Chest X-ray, PA view. Patient: 28 years old, sex F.
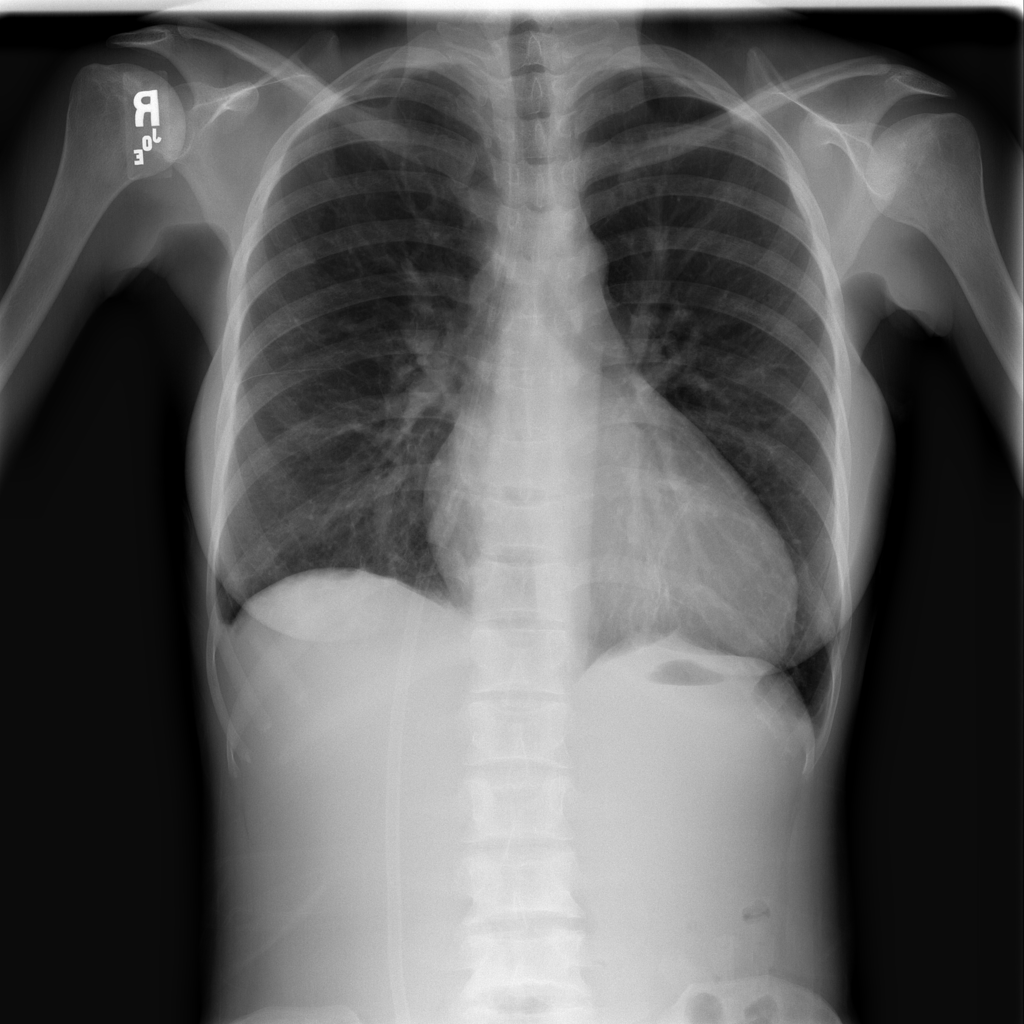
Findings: No Finding